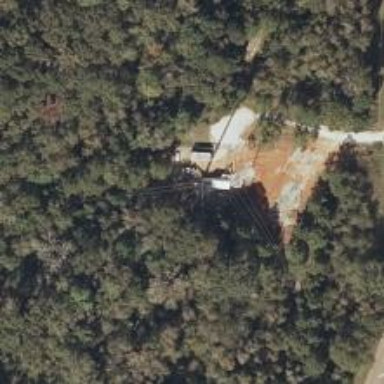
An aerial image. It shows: Man-made mast used for communication purposes.